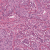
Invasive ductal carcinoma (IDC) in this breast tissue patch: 1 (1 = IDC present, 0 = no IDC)